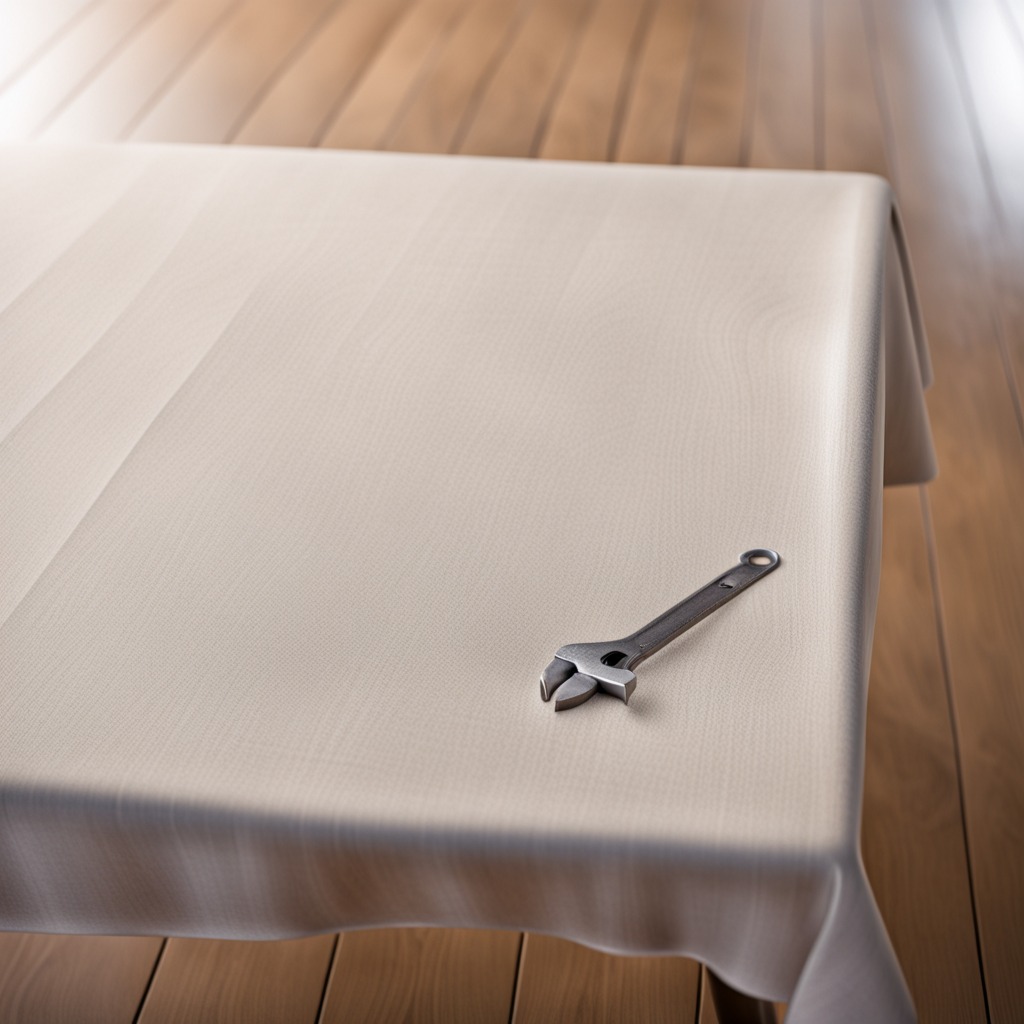
An wrench is lying on a wooden table in an outdoor workshop during daytime bright natural light soft shadows worn but beneath the cloth.